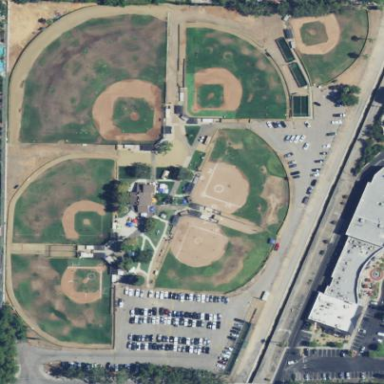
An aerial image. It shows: Sports center catering to baseball and softball enthusiasts.